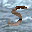
Label: 5